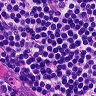
Metastatic tissue present: no